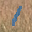
Label: 1